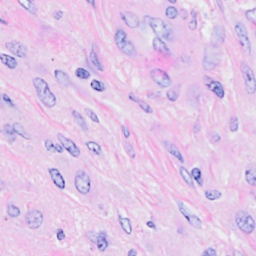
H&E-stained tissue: Breast